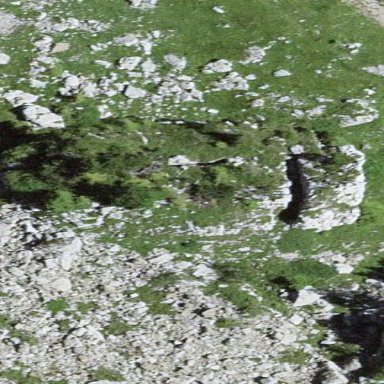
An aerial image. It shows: Natural rock formation.